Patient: sex F, age 62
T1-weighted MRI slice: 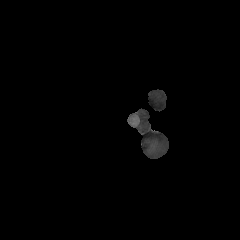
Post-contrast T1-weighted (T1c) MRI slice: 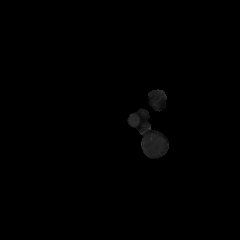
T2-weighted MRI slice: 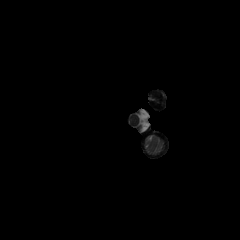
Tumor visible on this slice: no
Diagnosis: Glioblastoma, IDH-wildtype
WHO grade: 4